Question: I have a 'JTextPane' which contains a string of XML characters, and I wish to change the colour of XML opening tags; to do this I use a regex to find the opening tags, then set the character attribute of the relevant text indexes to the chosen color. This can be seen in the following code:
'''
import java.awt.*;
import java.util.regex.*;
import javax.swing.*;
import javax.swing.text.*;
public class Test {
String nLine = java.lang.System.getProperty("line.separator");
String xmlString = "<ROOT>" + nLine + " <TAG>Tag Content</TAG>" + nLine + " <TAG>Tag Content</TAG>" + nLine + " <TAG>Tag Content</TAG>" + nLine + "</ROOT>";
public Test(){
JTextPane XMLTextPane = new XMLTextPane();
JScrollPane pane = new JScrollPane(XMLTextPane);
pane.setPreferredSize(new Dimension(500,100));
JOptionPane.showConfirmDialog(null, pane);
}
class XMLTextPane extends JTextPane{
public XMLTextPane(){
super.setText(xmlString);
StyleContext context = new StyleContext();
Style openTagStyle = context.addStyle("Open Tag", null);
openTagStyle.addAttribute(StyleConstants.Foreground, Color.BLUE);
StyledDocument sdocument = this.getStyledDocument();
Pattern pattern = Pattern.compile("<([a-z]|[A-Z])+");
Matcher matcher = pattern.matcher(super.getText());
while (matcher.find()) {
sdocument.setCharacterAttributes(matcher.start(), matcher.group().length() , openTagStyle, true);
}
}
}
public static void main(String[] args){
new Test();
}
}
'''
The problem however is that 'Matcher.start()' and 'StyledDocument.setCharacterAttributes()' appear to increment differently (It seems as though 'StyledDocument' ignores newline characters), thus causing the coloured text to stagger.

The issue is not with the regex itself, as a 'System.out.println(matcher.group());' in the while loop reveals the following correct output:
'''
<ROOT
<TAG
<TAG
<TAG
'''
Is there a way to force 'Matcher.start()' and 'StyledDocument.setCharacterAttributes()' to increment consistently, or will I have to implement a new line counter?
EDIT: As Schlagi suggested, replacing all '
' with '
' work, however I worry that this makes the code a little confusing and difficult to maintain. Other suggestions are welcome!
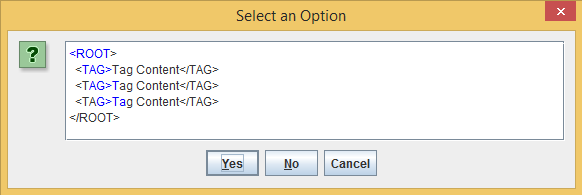
Answer: I do not know why the JTextPane do it wrong. It could be, that in the styledocument think, that '"
"' is only one character. Do not asked why.
When you change the line
'''
String nLine = java.lang.System.getProperty("line.separator");
'''
to
'''
String nLine = "
";
'''
it works.
JTextPane only need a '"
"' for a newline on every OS